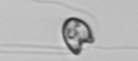
Label: flagellate_morphotype1